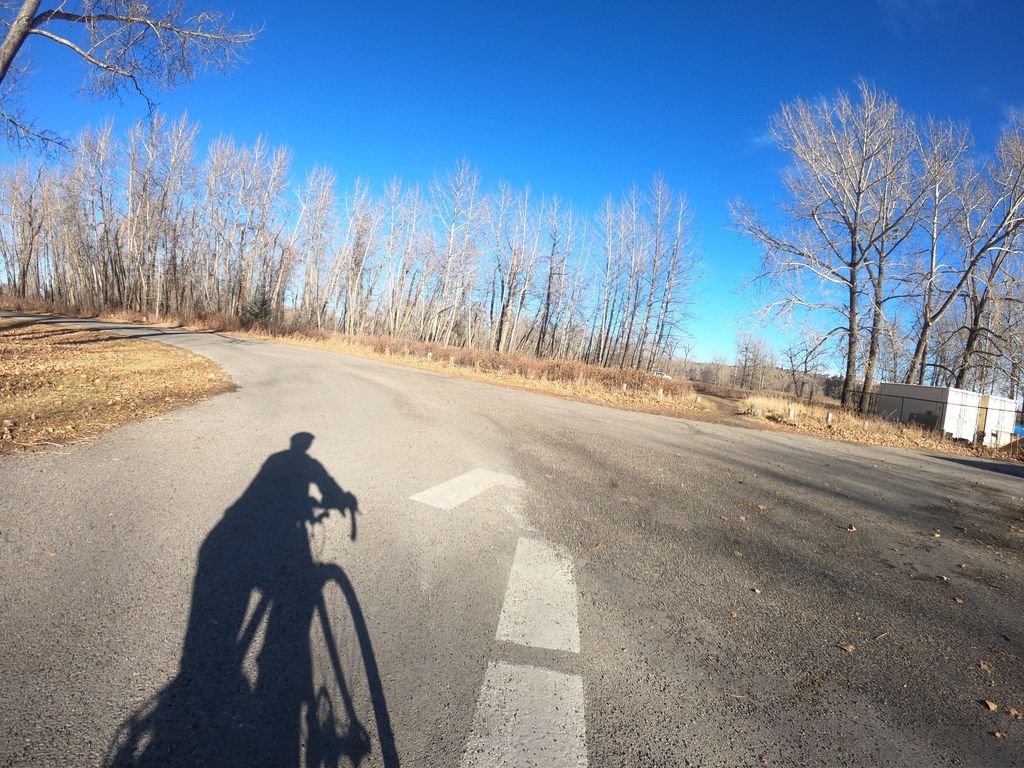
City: calgary